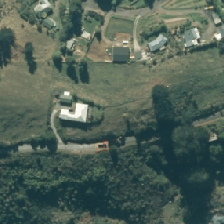
Land cover: urban_build_up